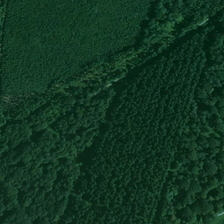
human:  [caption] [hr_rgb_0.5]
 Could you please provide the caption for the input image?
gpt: the farmland is surrounded by verdant trees .

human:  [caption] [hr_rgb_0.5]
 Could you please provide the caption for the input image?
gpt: there are some parts of different textures in the forest .

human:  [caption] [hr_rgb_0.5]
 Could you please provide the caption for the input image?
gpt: the farmland is surrounded by verdant trees .

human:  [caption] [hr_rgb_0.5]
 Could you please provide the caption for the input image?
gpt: we can see rows of trees cross with each other in this lush forest .

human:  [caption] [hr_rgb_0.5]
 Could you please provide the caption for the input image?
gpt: many green trees are in a piece of forest .